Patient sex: F
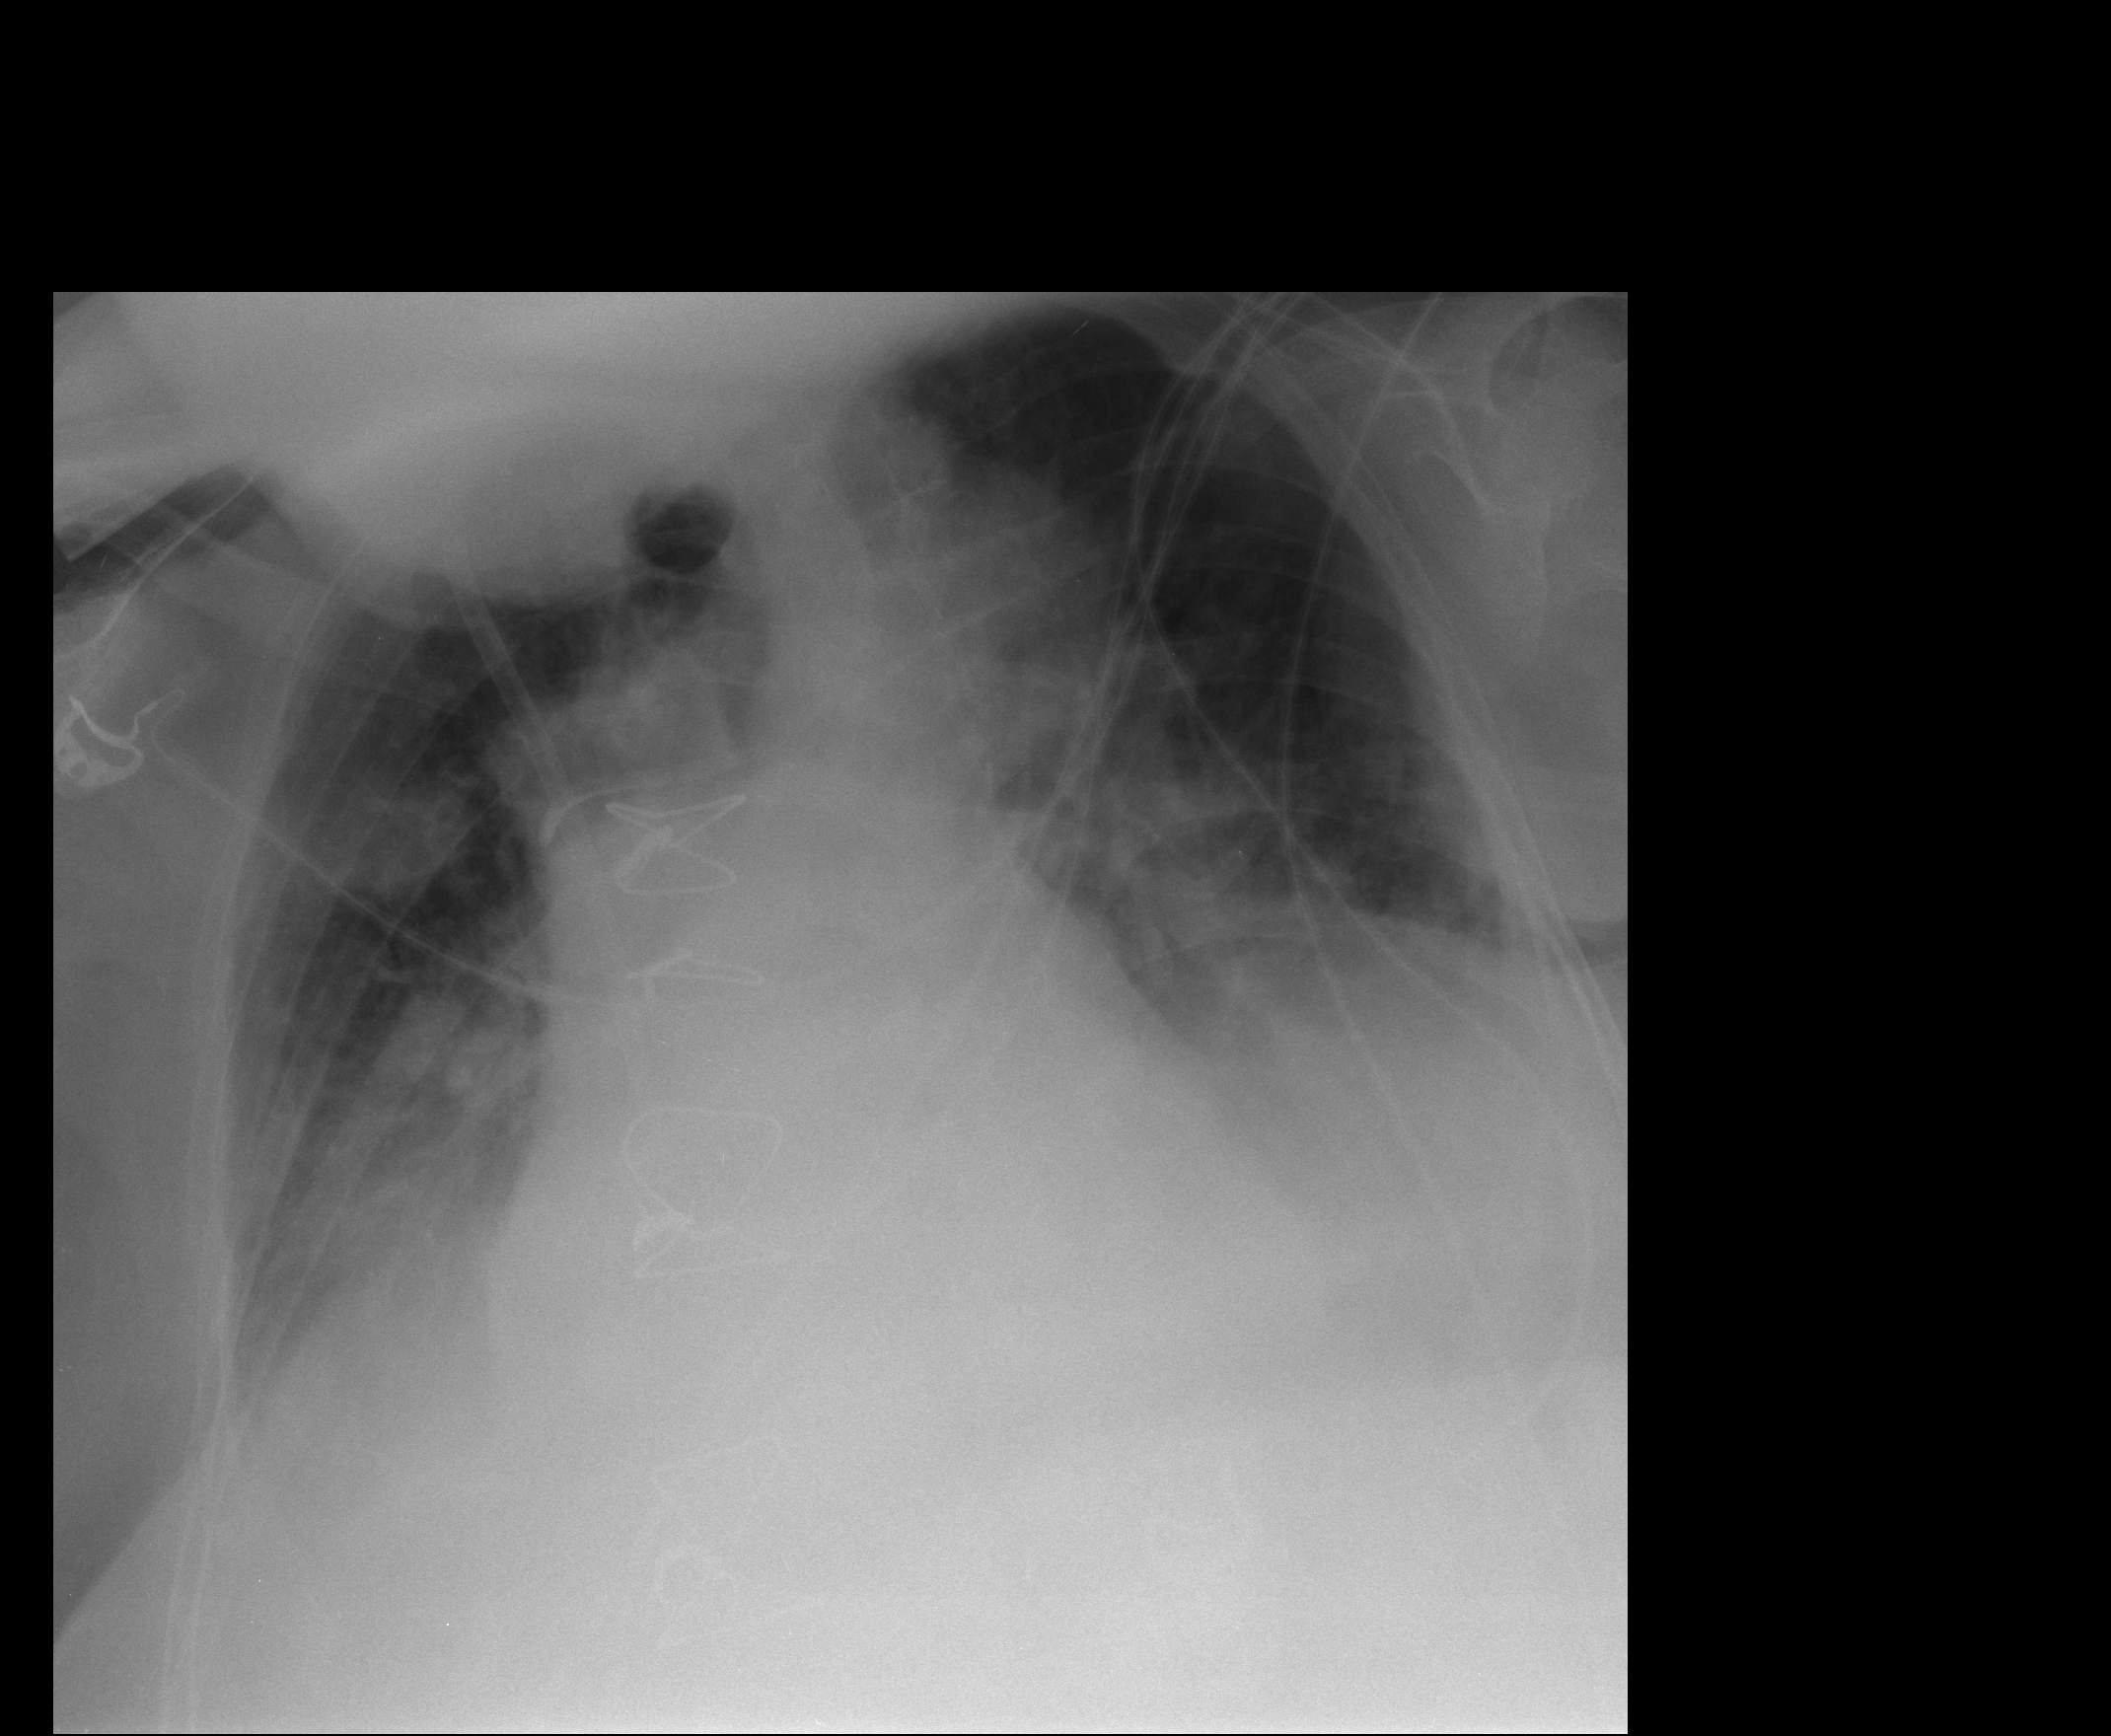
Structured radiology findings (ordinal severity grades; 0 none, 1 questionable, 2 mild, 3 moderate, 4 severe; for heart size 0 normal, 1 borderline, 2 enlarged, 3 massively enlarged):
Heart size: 0
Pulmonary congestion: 2
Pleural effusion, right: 2
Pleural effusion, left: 2
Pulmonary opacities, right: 1
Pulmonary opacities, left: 1
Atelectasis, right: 2
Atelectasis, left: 2